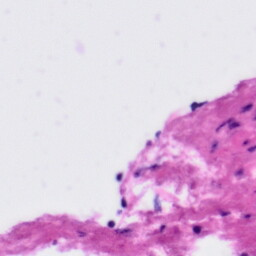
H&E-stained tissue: Tonsil